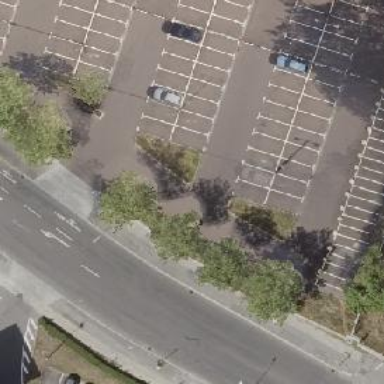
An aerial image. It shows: Parking aisle designated as service road.